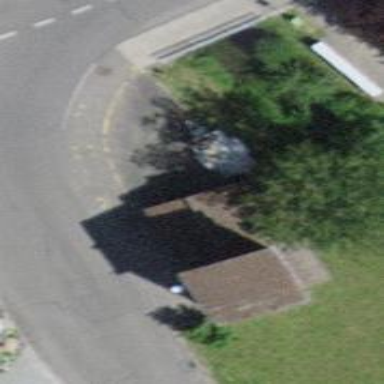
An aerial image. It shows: Service building located near substation.